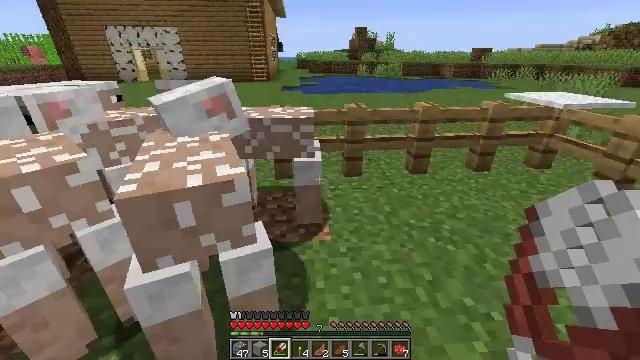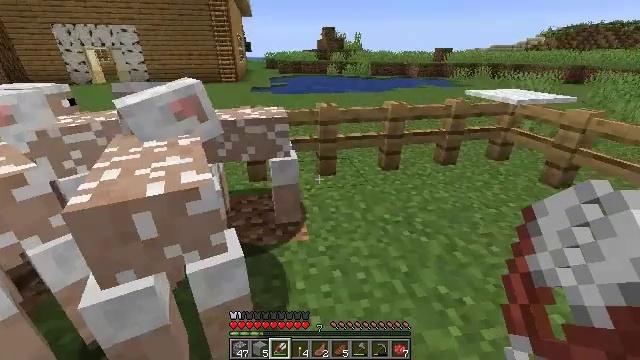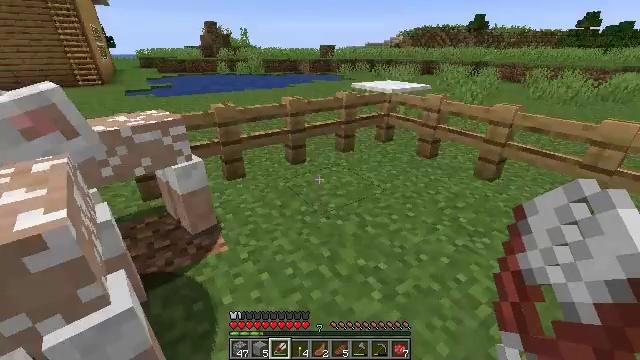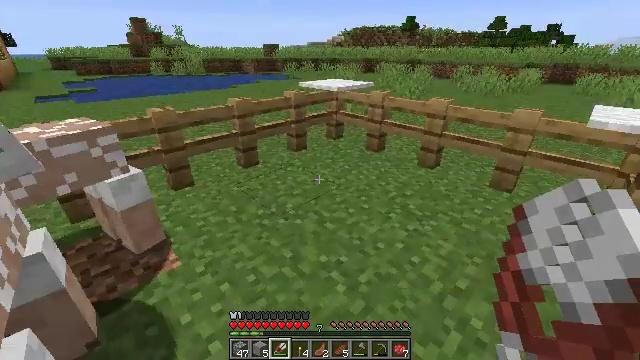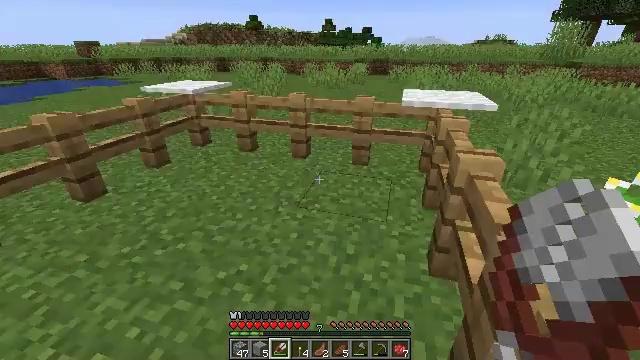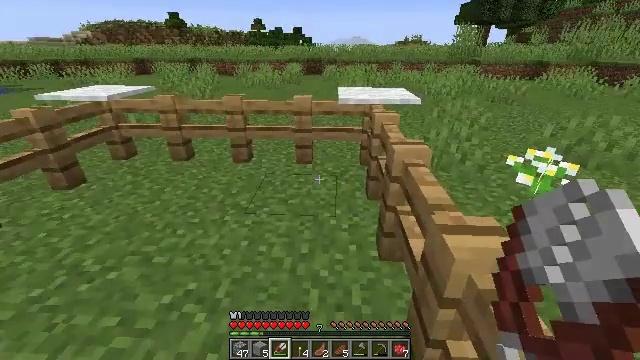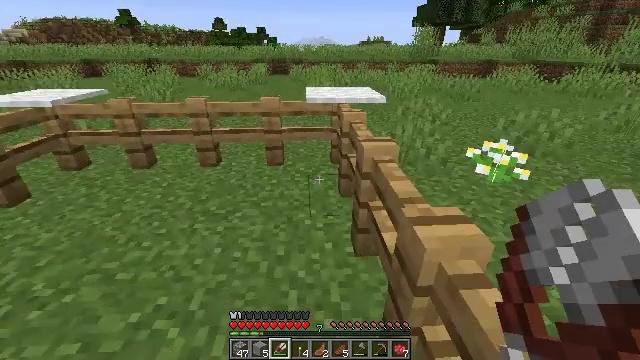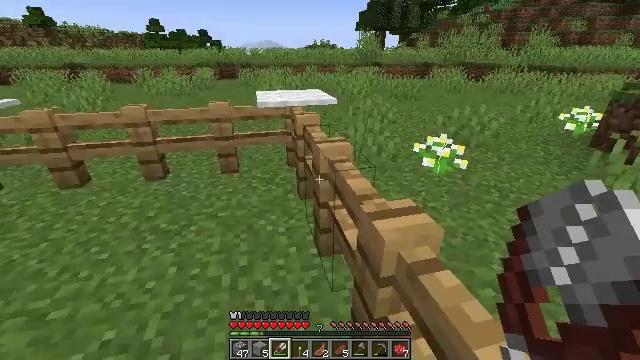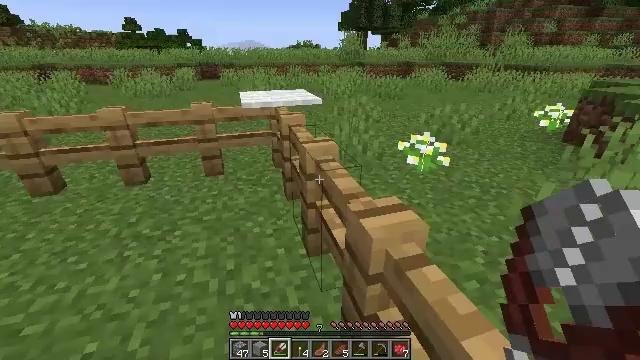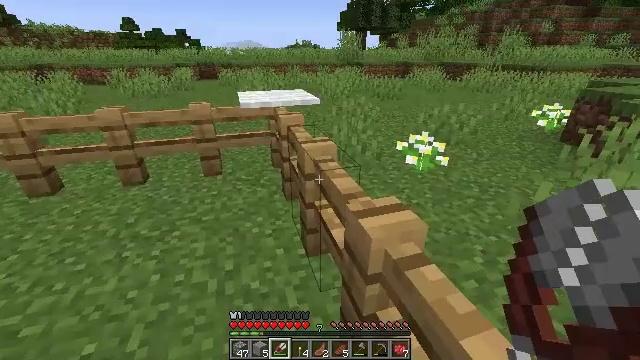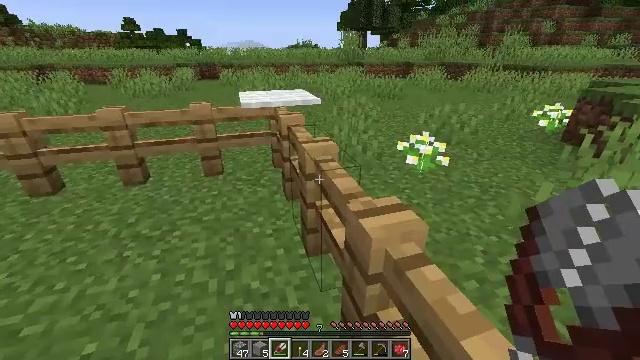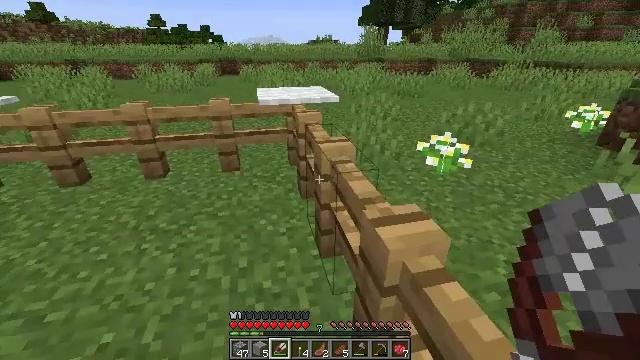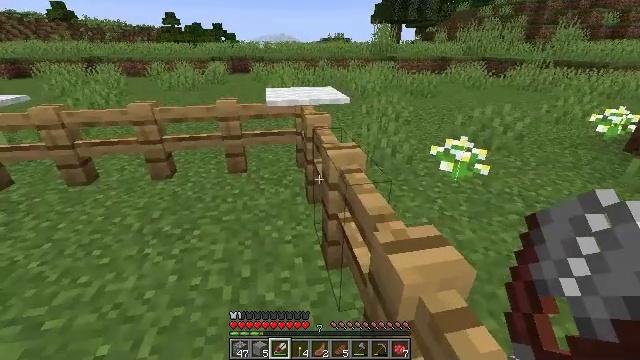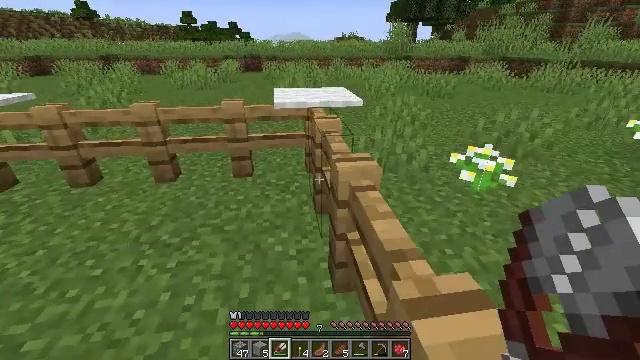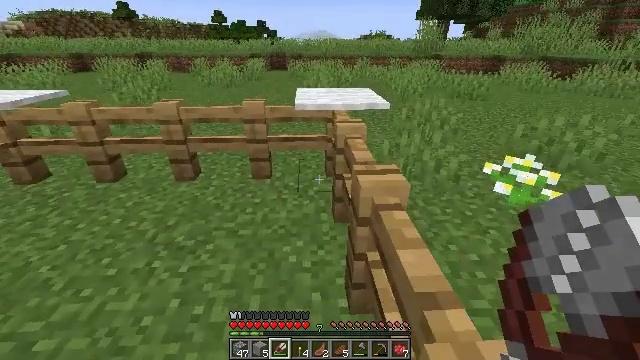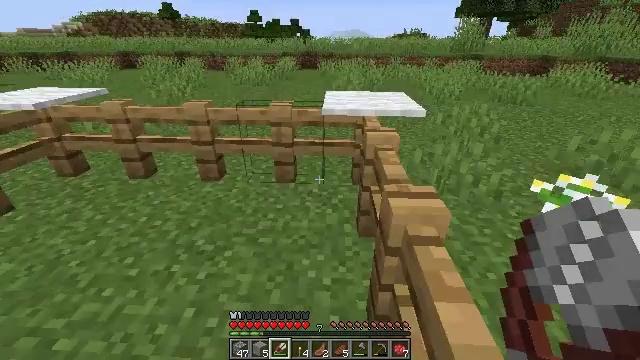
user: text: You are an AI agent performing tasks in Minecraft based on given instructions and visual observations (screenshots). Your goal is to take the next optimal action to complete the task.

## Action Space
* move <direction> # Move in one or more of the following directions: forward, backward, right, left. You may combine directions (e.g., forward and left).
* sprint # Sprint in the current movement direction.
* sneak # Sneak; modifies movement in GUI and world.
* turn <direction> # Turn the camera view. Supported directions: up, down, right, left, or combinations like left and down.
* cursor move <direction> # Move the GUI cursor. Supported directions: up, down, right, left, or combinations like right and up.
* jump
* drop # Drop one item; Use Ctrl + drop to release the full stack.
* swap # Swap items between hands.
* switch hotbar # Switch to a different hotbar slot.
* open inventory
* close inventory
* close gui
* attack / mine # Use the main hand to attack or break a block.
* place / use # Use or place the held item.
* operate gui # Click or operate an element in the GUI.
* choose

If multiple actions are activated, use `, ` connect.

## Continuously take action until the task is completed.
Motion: motion action
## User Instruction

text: Use the crafting grid to craft an iron door.
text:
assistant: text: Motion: turn right
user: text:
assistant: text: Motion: turn right
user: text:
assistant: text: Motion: turn right
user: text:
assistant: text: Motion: turn right
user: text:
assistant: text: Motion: turn right
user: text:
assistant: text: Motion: turn right
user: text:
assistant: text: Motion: turn right
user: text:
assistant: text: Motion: turn right
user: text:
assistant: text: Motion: no_op
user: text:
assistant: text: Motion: no_op
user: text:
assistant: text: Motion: move forward, turn left
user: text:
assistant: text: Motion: move forward, turn left
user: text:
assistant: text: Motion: move forward, turn left
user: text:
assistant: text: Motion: move forward, turn left
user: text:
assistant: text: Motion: move forward, turn left
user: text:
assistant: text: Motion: move forward, turn left
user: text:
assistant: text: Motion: move forward, turn left and down
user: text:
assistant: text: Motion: move forward, turn left
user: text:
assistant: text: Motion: move forward, turn left
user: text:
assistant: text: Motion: move forward, turn left
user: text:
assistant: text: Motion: move forward, turn left and up
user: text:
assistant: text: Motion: move forward, turn left
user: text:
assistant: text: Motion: move forward
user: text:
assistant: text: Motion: move forward, turn left and up
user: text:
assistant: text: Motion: move forward, turn left
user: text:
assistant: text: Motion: move forward, turn left
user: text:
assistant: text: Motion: move forward, turn left
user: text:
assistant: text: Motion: move forward, turn left
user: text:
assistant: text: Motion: move forward, turn left
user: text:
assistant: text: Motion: turn left